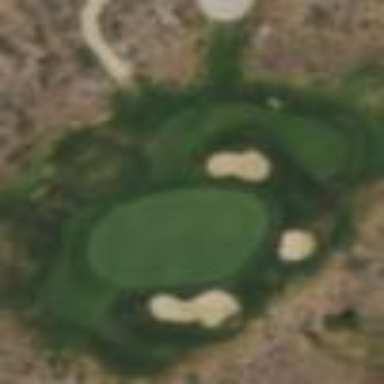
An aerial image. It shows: Area of rough grass used for golf.